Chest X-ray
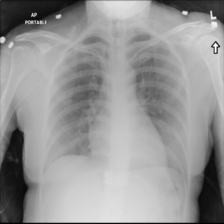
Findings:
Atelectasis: negative
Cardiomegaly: negative
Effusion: negative
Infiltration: negative
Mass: negative
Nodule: negative
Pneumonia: negative
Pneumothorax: negative
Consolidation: negative
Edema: negative
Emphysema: negative
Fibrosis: negative
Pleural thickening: negative
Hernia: negative